Interaction volume radius: 5 \u00c5
Interaction volume height: 30 \u00c5
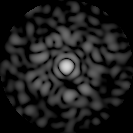
Disorder parameter: 0.804